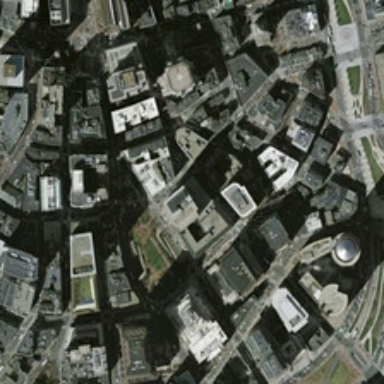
Many buildings are in a commercial area .